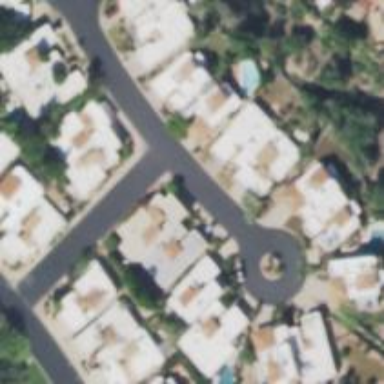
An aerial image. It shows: Asphalt road in residential area.